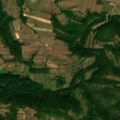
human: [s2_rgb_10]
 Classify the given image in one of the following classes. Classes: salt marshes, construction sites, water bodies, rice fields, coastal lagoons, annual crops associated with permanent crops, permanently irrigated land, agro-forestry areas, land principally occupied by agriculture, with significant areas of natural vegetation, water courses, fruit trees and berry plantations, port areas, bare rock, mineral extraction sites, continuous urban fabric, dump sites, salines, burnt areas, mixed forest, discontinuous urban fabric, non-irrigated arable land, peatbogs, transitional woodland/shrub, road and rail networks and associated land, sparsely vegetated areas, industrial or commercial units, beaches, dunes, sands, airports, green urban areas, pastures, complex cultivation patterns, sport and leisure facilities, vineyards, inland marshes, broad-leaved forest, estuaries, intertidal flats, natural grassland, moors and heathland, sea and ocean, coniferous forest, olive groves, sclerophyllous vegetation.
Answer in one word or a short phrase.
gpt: complex cultivation patterns, land principally occupied by agriculture, with significant areas of natural vegetation, broad-leaved forest